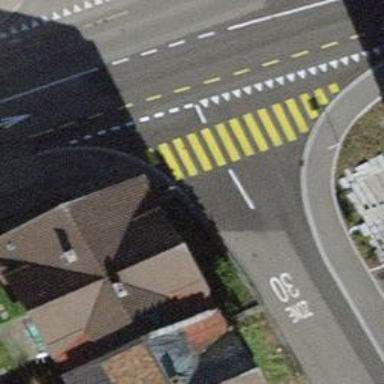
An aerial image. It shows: Marked crossing on the road.